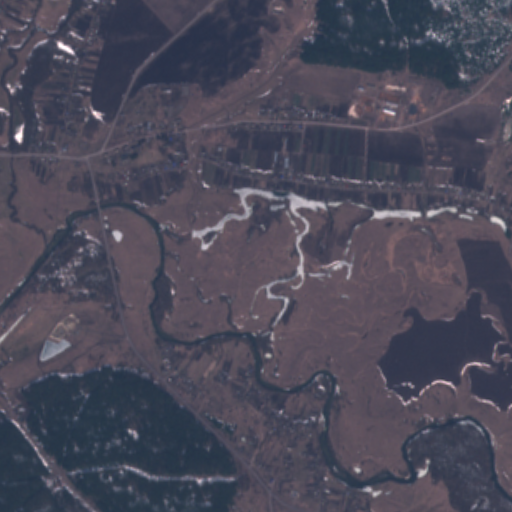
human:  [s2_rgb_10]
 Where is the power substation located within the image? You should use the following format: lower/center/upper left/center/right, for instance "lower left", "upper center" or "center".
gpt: The power substation is located in the upper left of the image.
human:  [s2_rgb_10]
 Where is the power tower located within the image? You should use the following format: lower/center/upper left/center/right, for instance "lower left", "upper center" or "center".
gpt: The power tower is located in the upper left of the image.
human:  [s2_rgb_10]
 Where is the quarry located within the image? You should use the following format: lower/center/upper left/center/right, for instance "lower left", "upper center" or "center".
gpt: The quarry is located in the upper right of the image.
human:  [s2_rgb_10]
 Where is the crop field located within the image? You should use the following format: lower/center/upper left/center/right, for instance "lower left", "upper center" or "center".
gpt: There is no crop field in the image.